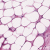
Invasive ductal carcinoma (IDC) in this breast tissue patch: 0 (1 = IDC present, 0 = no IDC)